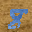
Label: 8